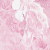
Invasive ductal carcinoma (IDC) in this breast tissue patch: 0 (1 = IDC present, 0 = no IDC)